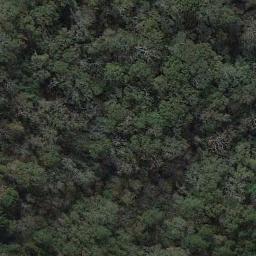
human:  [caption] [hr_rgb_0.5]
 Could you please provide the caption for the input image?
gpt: This is a dense forest .

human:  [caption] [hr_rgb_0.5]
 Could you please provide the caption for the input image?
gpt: The forest has a lot of evenly distributed sage green trees .

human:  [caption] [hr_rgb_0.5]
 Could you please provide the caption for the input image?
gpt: The forest is full of green trees .

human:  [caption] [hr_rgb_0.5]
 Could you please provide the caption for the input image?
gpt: Many dark green trees are strewn at random in the forest .

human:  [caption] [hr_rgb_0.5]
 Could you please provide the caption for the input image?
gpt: A dense forest with many green trees .